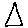
Label: triangle